Question: I have created a windows service.
When I try to start my service after installing it on my local computer then it gives me error.

My other windows service work well only this specific service gives this error so the problem is not related to Windows but something to do with my service.
What could be wrong?
'''
namespace TempWindowService
{
public partial class Service1 : ServiceBase
{
System.Threading.Thread _thread;
public Service1()
{
InitializeComponent();
}
// System.Timers.Timer tm = new System.Timers.Timer(10000);
protected override void OnStart(string[] args)
{
TempWindowService.MyServ.MyServSoapClient newService = new TempWindowService.MyServ.MyServSoapClient();
//newService.BatchProcess();
_thread = new Thread(new ThreadStart(newService.BatchProcess));
_thread.Start();
// tm.Interval = 1000;
//tm.Elapsed += new ElapsedEventHandler(TimerElapsedEvent);
// tm.AutoReset = true;
// tm.Enabled = true;
}
public void StartNew()
{
TempWindowService.MyServ.MyServSoapClient newService = new TempWindowService.MyServ.MyServSoapClient();
newService.BatchProcess();
}
private static void TimerElapsedEvent(object source, ElapsedEventArgs e)
{
}
protected override void OnStop()
{
}
}
}
'''
I am calling the webservice from the windows service by adding service reference
'''
Service cannot be started. System.InvalidOperationException: An endpoint configuration section for contract 'MyServ.MyServSoap' could not be loaded because more than one endpoint configuration for that contract was found. Please indicate the preferred endpoint configuration section by name.
at System.ServiceModel.Description.ConfigLoader.LookupChannel(String configurationName, String contractName, Boolean wildcard)
'''
What could be wrong?
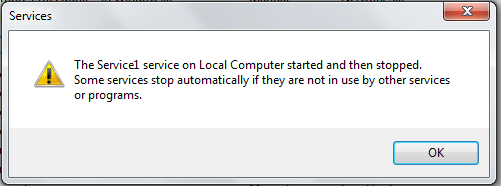
Answer: Take a look at the EventViewer, I am sure, it will contain some useful information related to this error. Also, you can debug it by using the approach shown at:
<URL>
You will find a lot of information about this error at:
<URL>